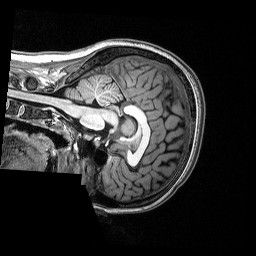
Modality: T1w
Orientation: sagittal
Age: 20
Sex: female
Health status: healthy
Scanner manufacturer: siemens
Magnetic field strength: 3 T
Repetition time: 2.53 s
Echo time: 0.00339 s